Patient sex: F
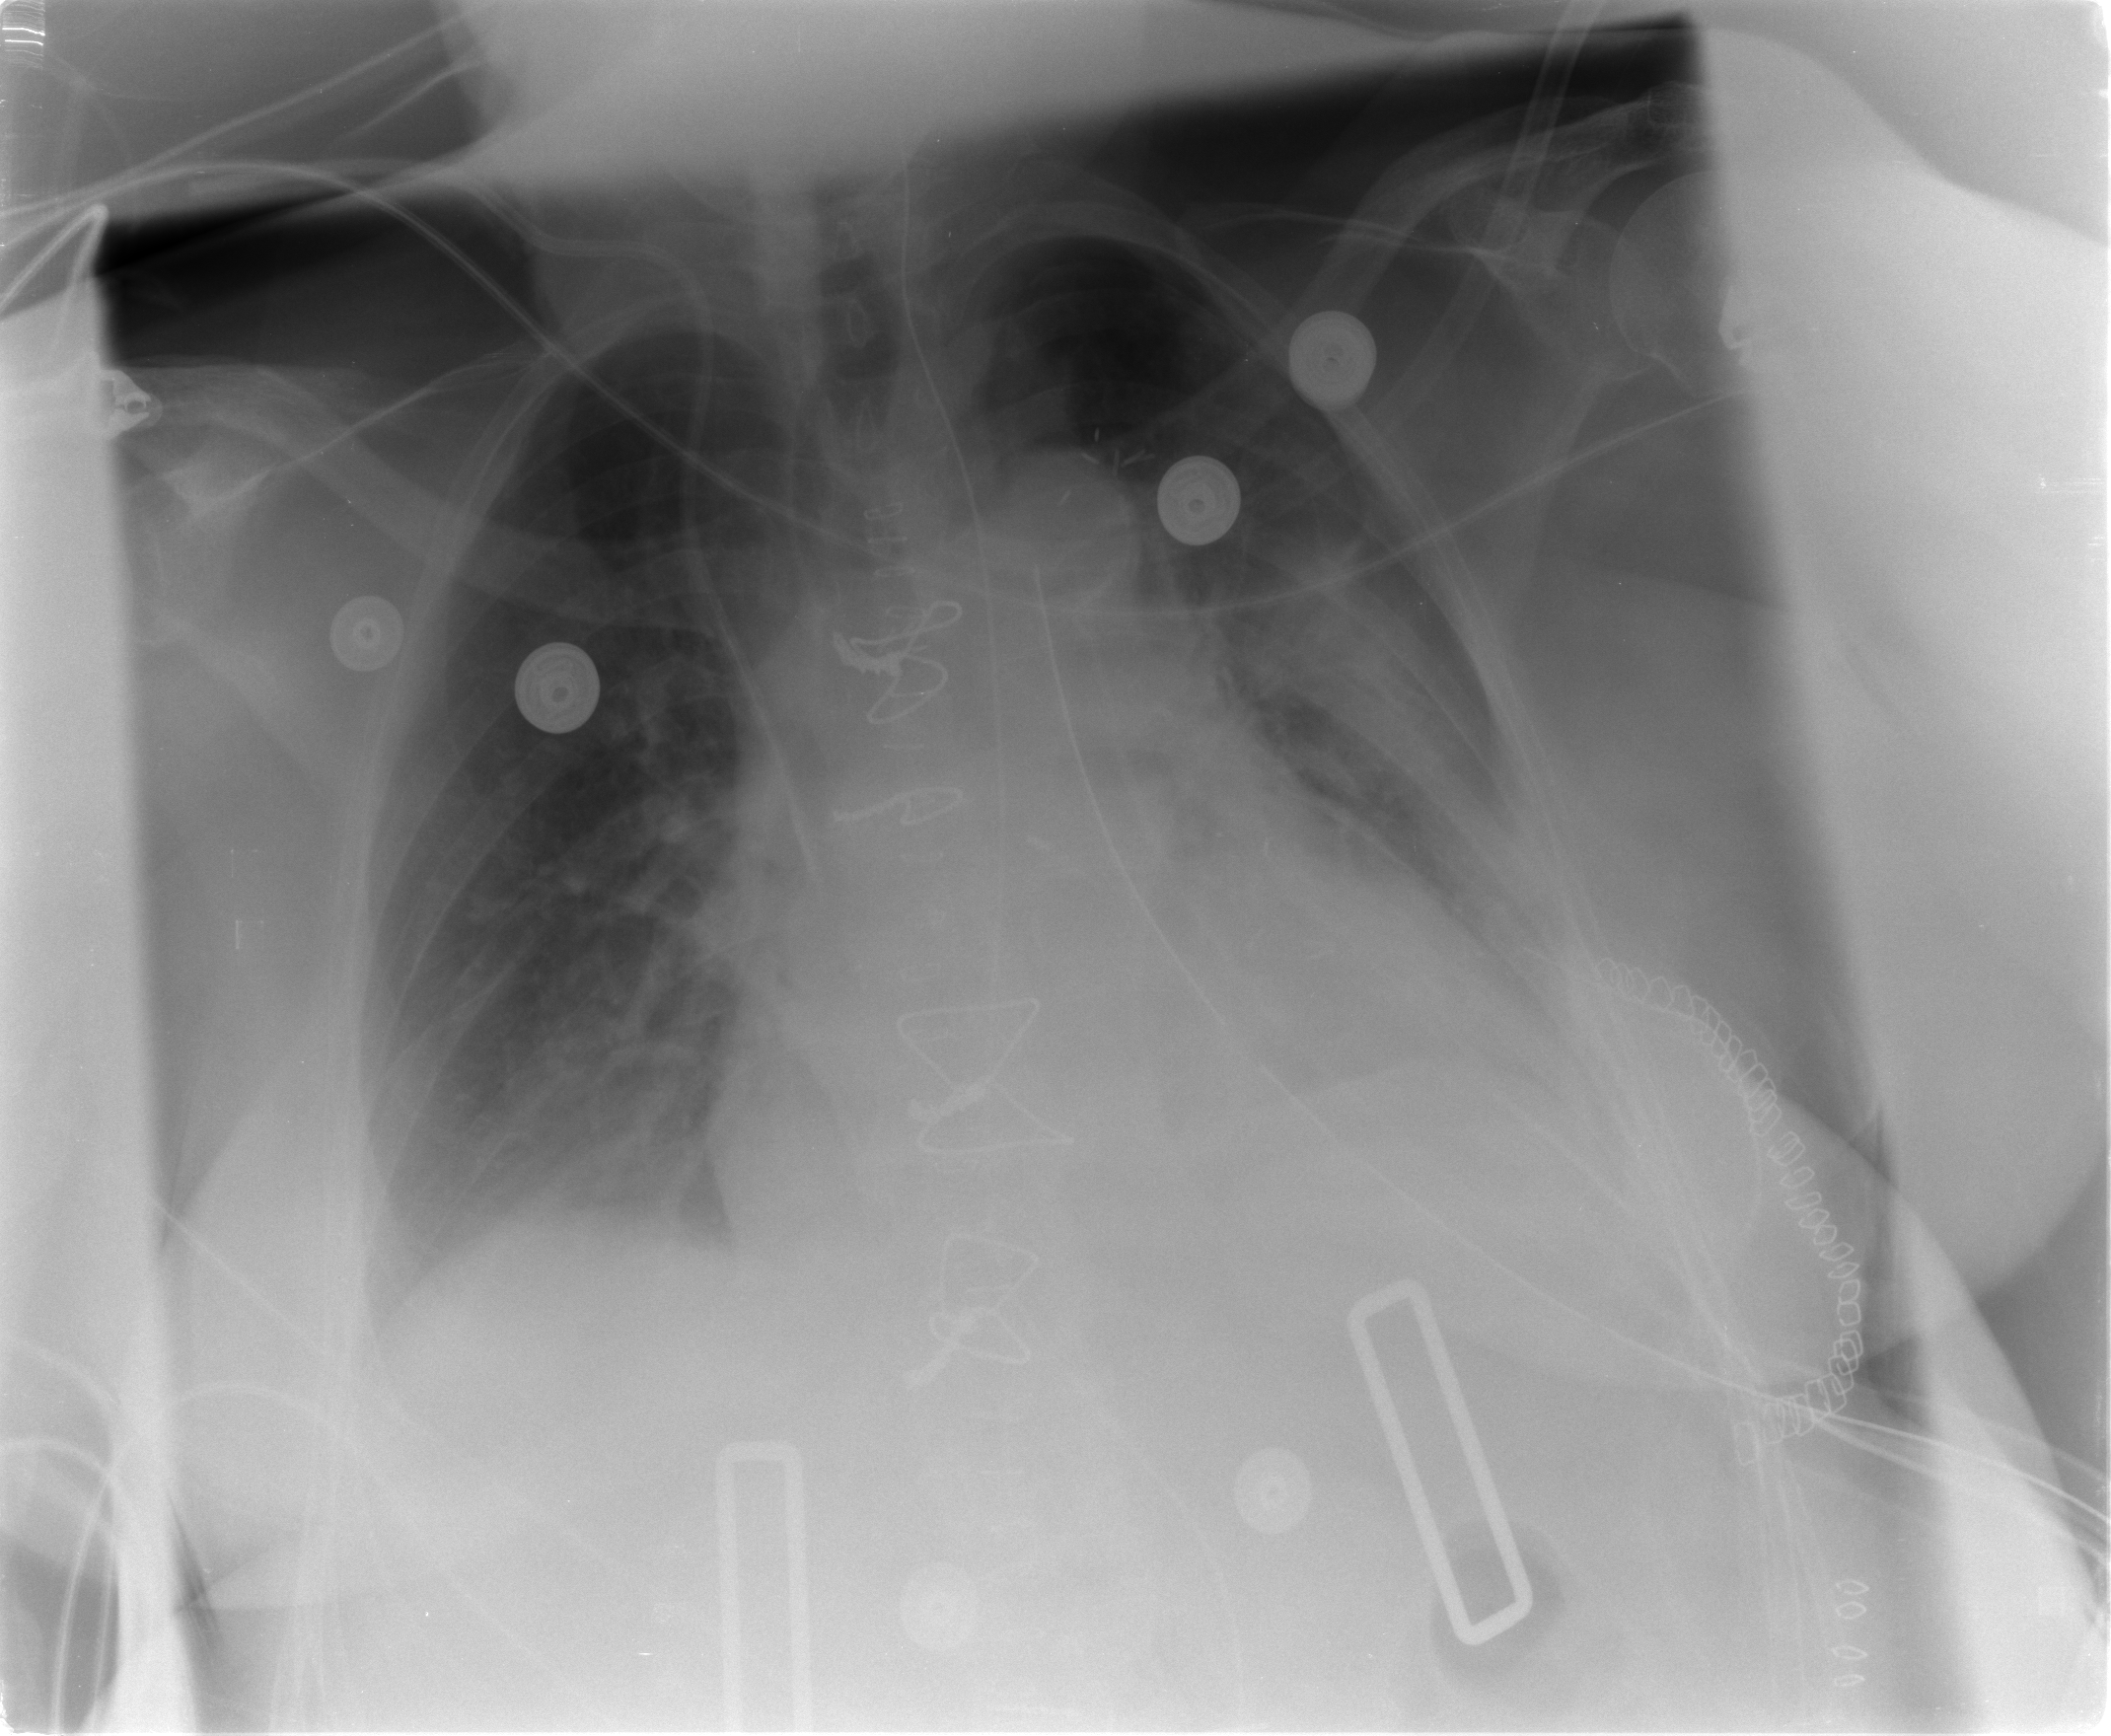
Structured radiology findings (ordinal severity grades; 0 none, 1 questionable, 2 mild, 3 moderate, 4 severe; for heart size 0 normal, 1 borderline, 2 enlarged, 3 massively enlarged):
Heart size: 2
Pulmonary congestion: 2
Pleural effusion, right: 1
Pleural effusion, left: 3
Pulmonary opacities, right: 0
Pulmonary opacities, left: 0
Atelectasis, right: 2
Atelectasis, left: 3